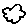
Label: cloud